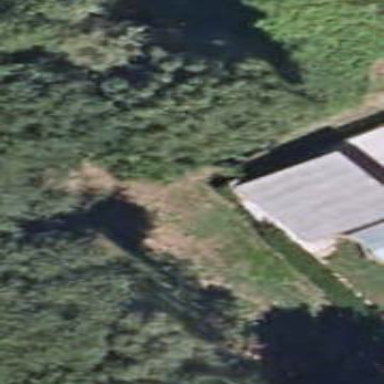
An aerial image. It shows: Shed.